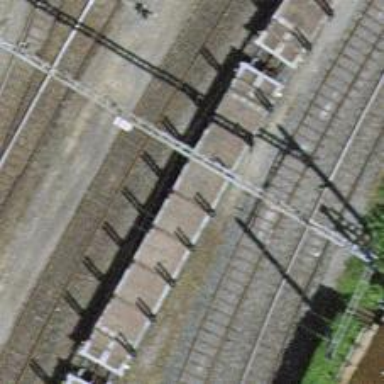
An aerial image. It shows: Rail yard with electrified rails and single track.